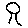
Label: tree